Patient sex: M
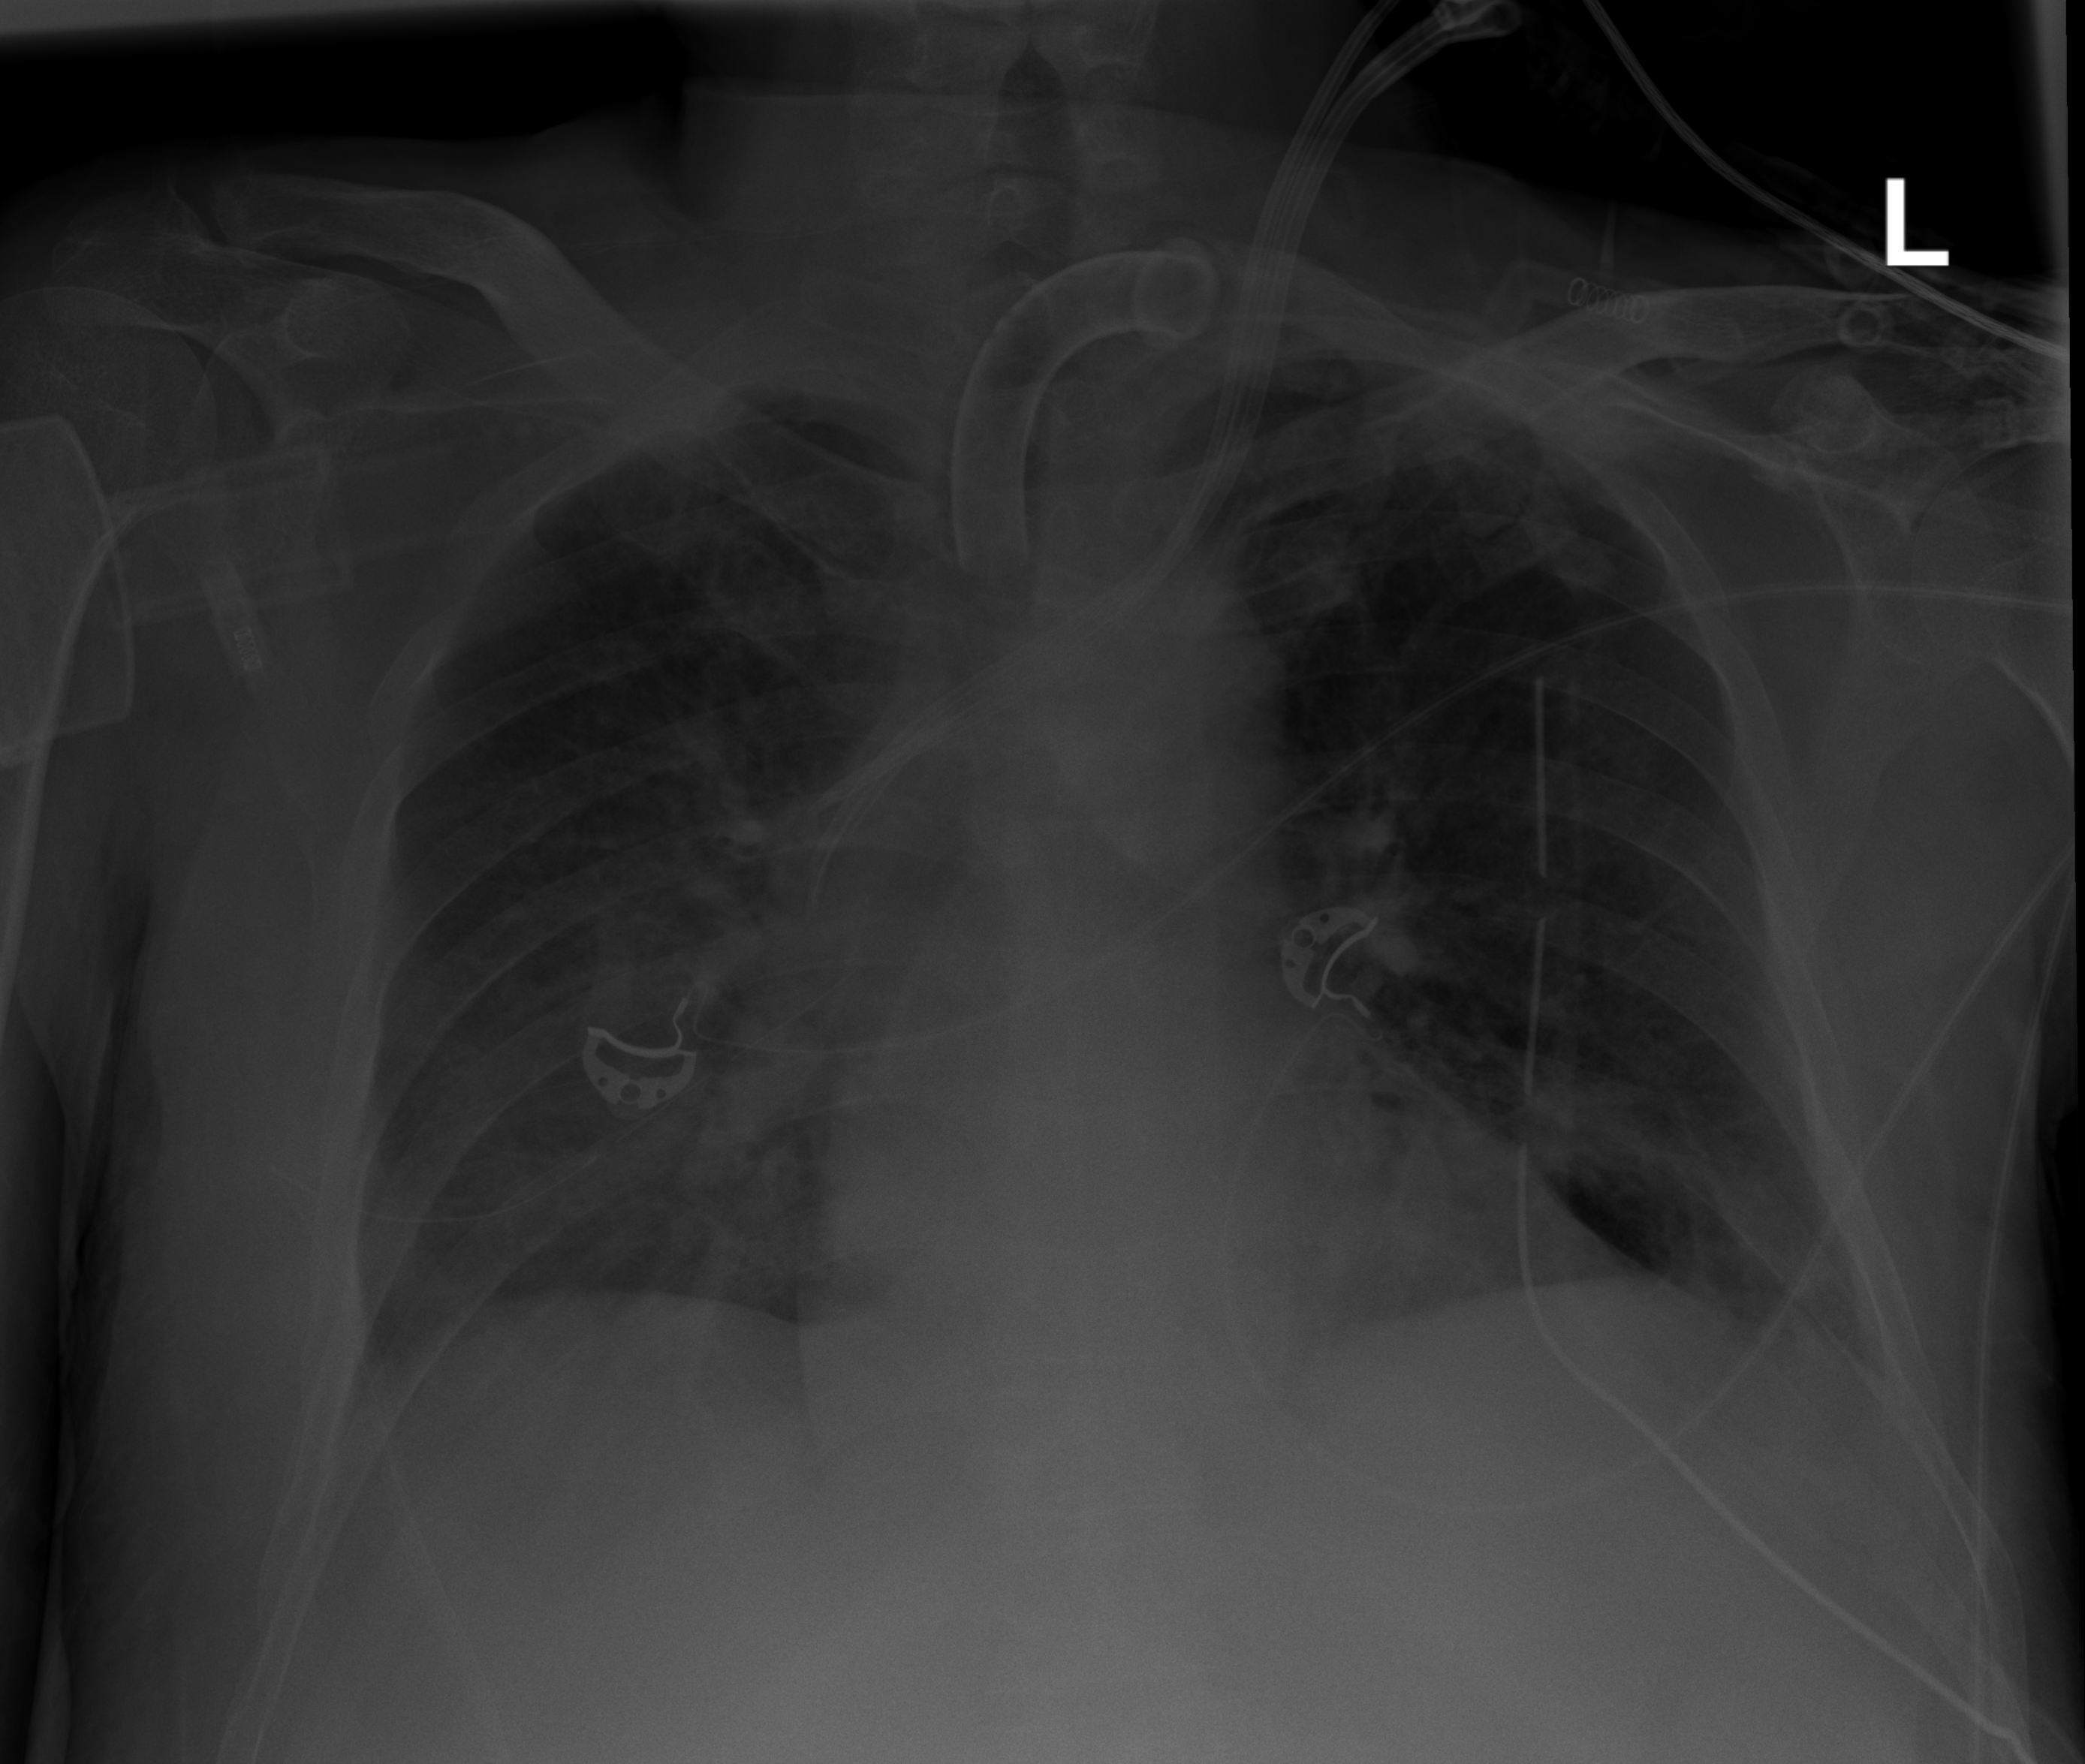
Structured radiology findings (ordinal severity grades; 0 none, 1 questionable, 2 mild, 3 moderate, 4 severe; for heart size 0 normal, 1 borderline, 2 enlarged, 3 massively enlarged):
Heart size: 2
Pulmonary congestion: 2
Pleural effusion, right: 2
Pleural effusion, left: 2
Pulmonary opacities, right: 2
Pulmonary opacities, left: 2
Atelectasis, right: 2
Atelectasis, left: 2